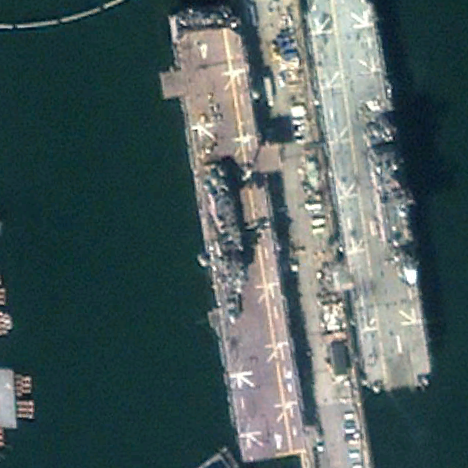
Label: assault